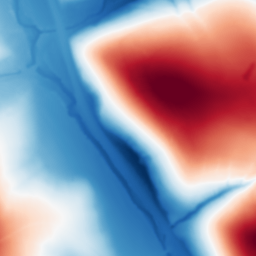
Category: multiscale
Decomposition family: dog
Decomposition parameters: sigma_low: 1
sigma_high: 100
Upsampling method: quintic
Upsampling parameters: scale: 8
Upsampling scale: 8